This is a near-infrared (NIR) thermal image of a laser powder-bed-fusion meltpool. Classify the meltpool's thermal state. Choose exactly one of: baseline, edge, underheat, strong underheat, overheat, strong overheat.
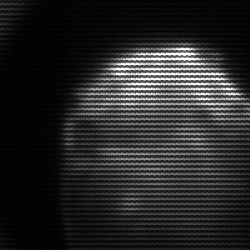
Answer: edge